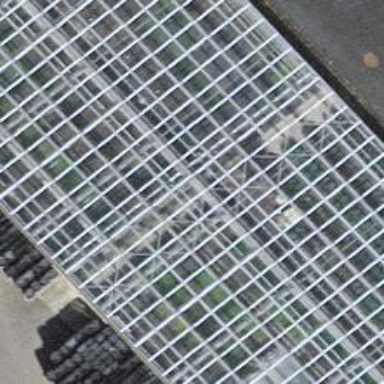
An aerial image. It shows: Greenhouse.